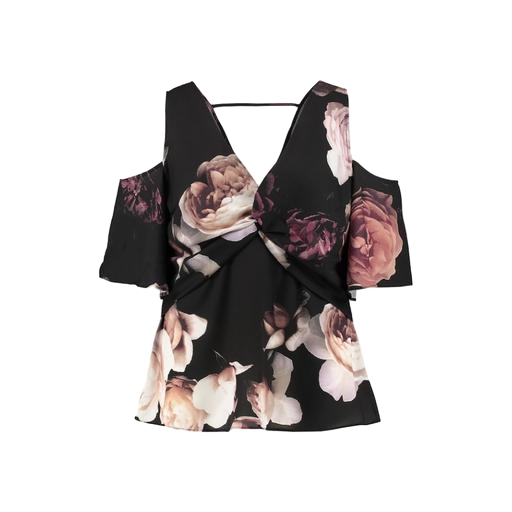
black cold-shoulder floral-print top, black printed cold-shoulder top, black floral-print top, white background